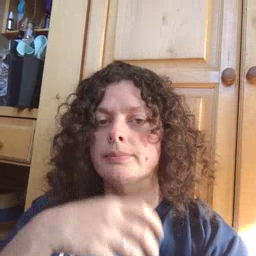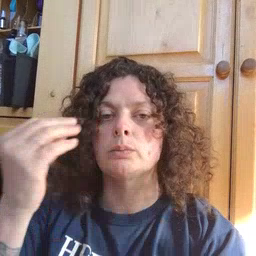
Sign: outside